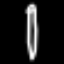
Label: pencil